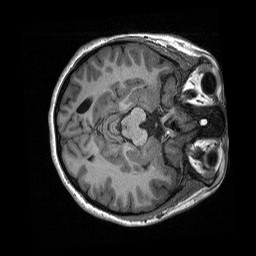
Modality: T1w
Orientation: axial
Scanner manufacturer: siemens
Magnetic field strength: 3 T
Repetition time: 2.3 s
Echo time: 0.00226 s